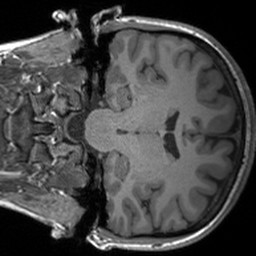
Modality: T1w
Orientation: coronal
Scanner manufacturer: siemens
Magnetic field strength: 3 T
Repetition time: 1.54 s
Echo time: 0.00234 s